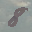
Label: 8